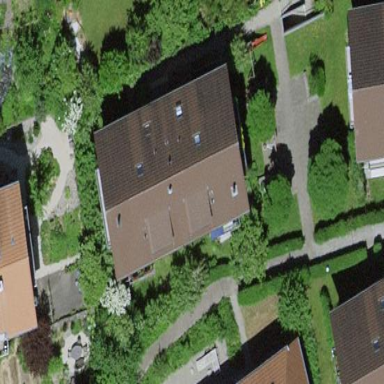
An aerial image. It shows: Building with gabled roof made of roof tiles. The orientation of the roof is along the building.